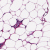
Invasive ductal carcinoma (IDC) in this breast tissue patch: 0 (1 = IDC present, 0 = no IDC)